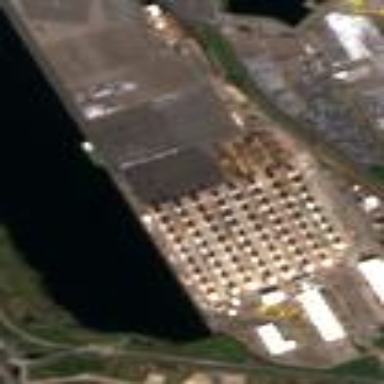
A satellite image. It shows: Industrial area with port. The industrial works are located in this area.